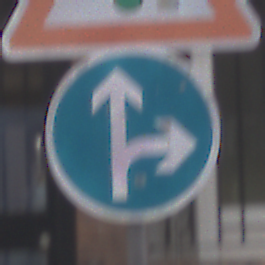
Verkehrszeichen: VorgeschriebeneFahrtrichtungGeradeausOderRechts
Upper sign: Lichtzeichenanlage
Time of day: MorningAfternoon
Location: Outdoor (Urban)
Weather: Overcast
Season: NotSpecified
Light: Natural